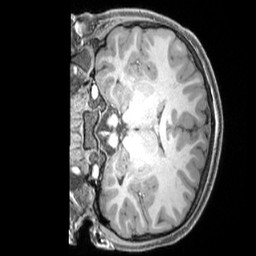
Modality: T1w
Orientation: coronal
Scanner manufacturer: siemens
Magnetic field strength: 3 T
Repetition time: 2.4 s
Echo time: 0.00224 s